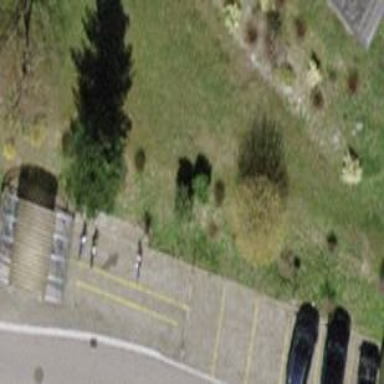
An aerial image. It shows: Bicycle parking area.